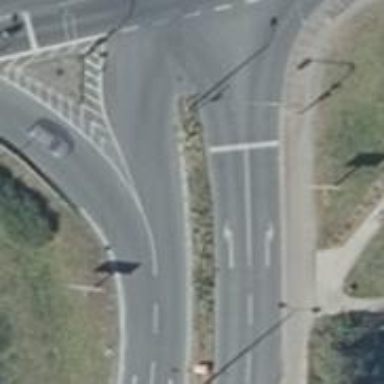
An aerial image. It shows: Road with traffic signals.